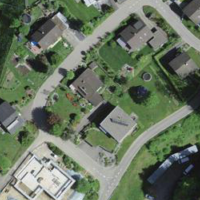
EUNIS habitat code: 55
Species observed at this site:
Vicia sepium
Tanacetum parthenium